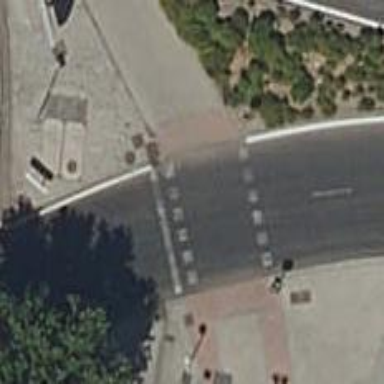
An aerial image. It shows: Road crossing with traffic signals.